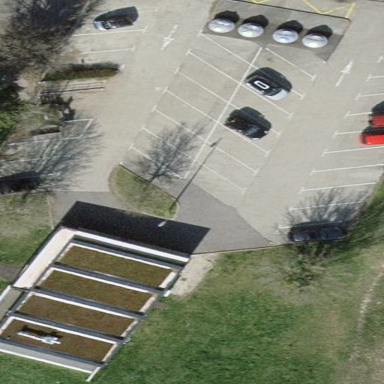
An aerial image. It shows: Parking area with asphalt surface.